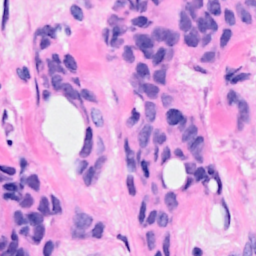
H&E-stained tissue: Breast